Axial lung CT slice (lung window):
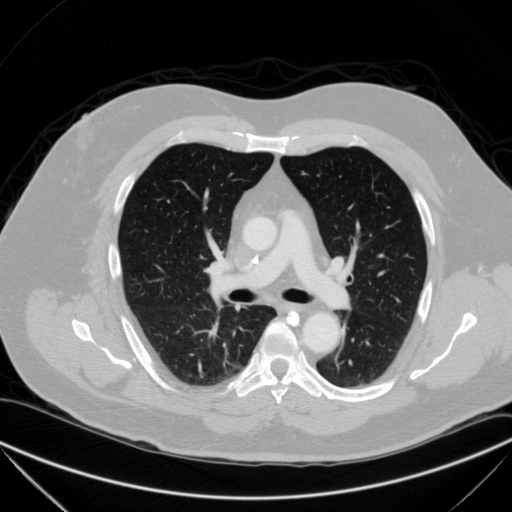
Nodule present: no